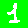
Digit: 1